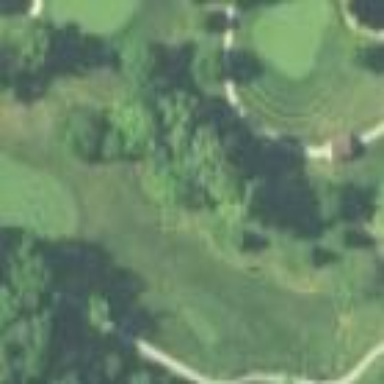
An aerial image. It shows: Water hazard in golf course. The hazard is natural water feature.